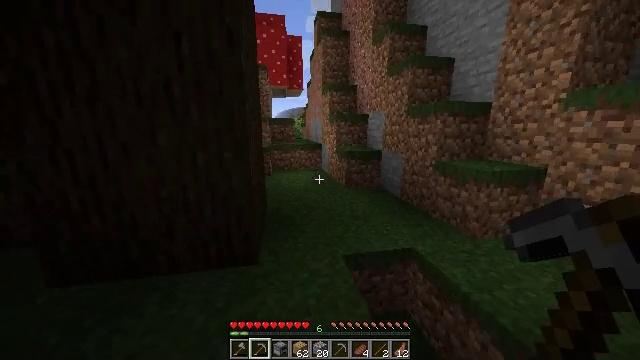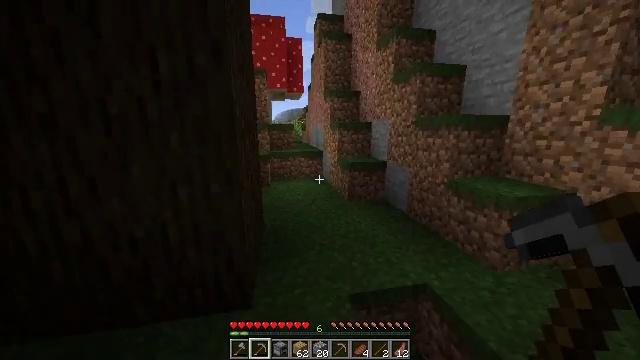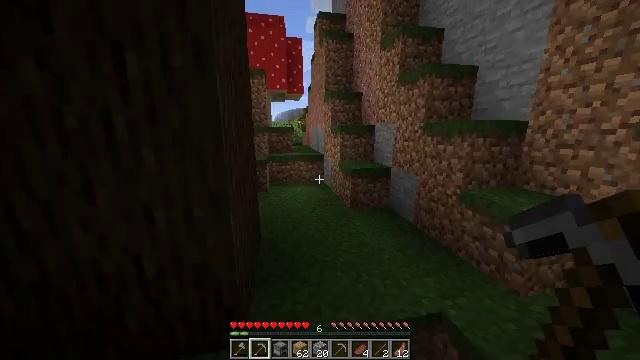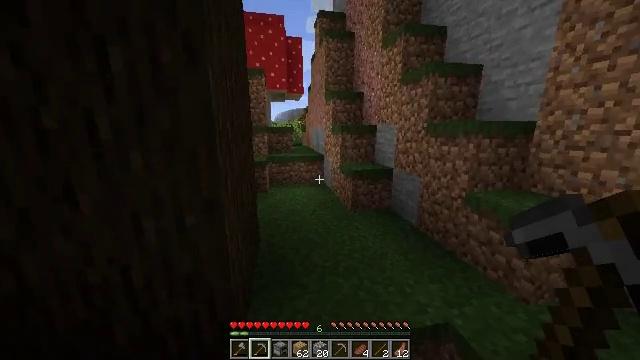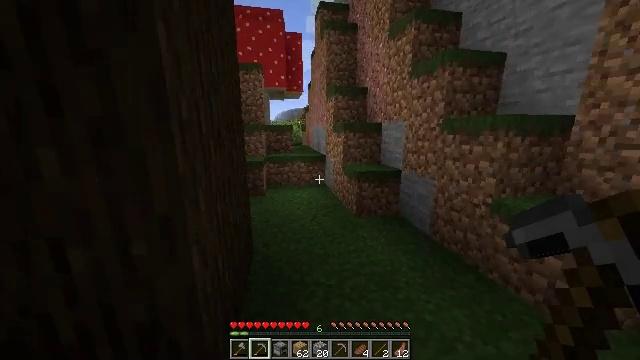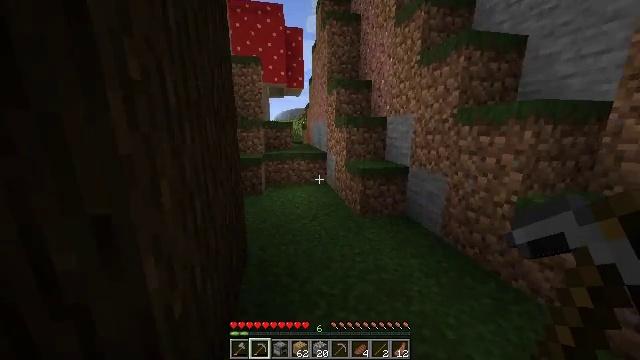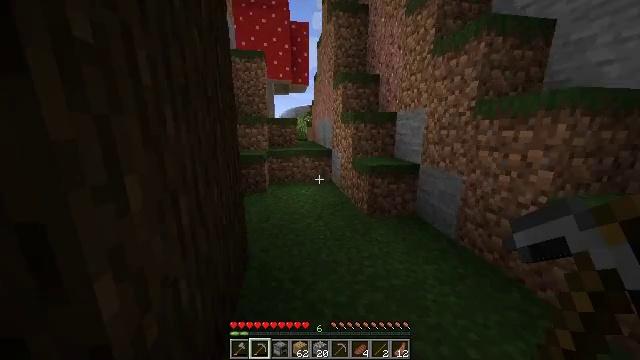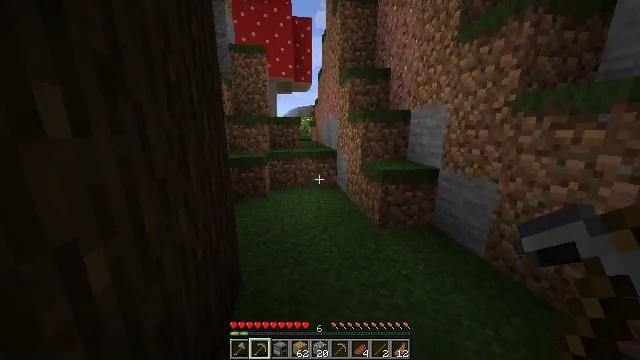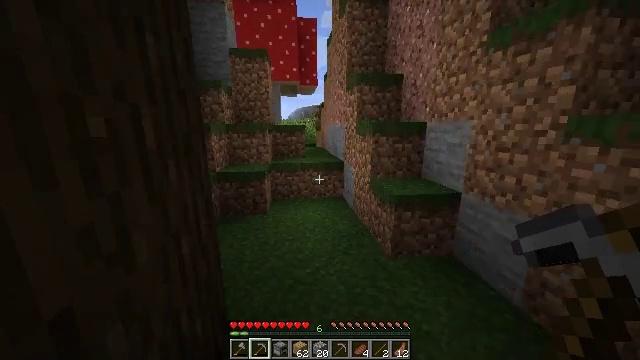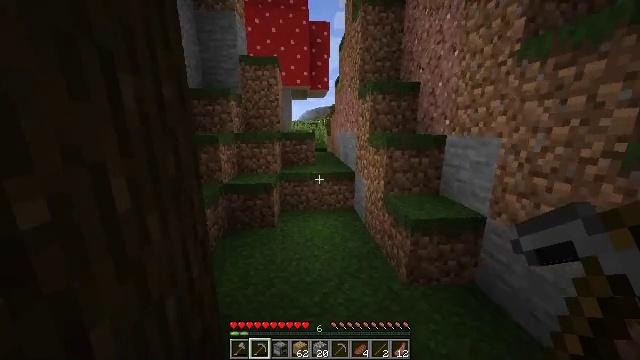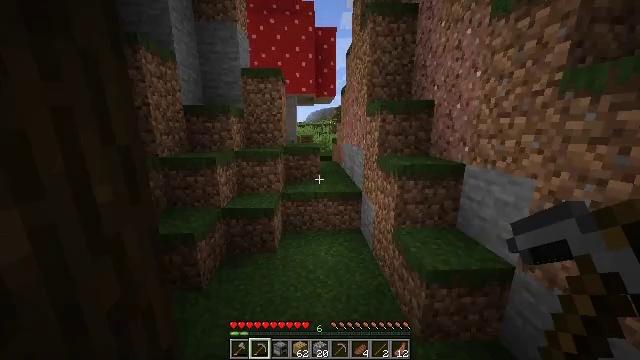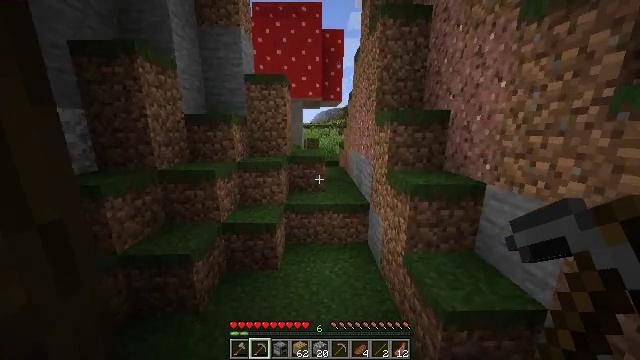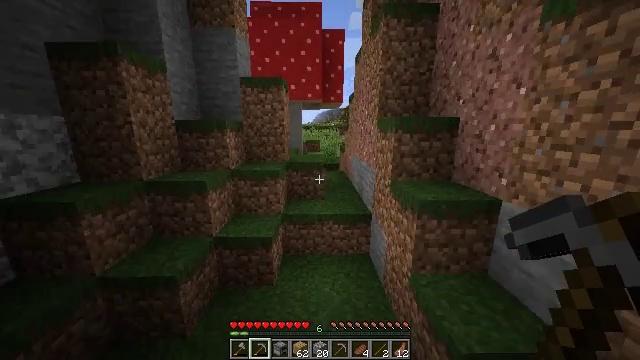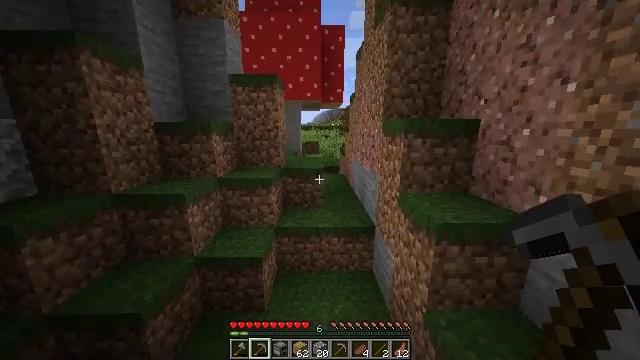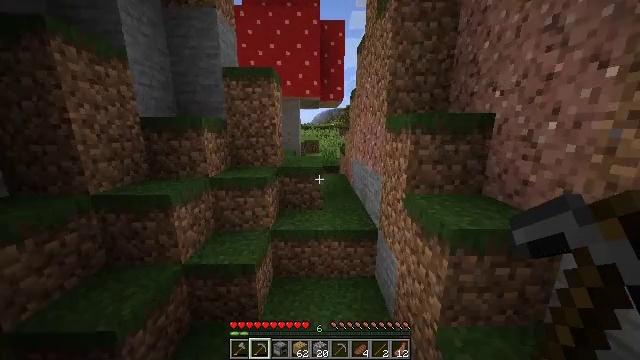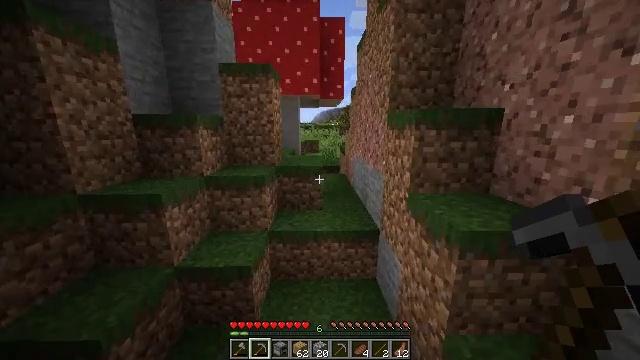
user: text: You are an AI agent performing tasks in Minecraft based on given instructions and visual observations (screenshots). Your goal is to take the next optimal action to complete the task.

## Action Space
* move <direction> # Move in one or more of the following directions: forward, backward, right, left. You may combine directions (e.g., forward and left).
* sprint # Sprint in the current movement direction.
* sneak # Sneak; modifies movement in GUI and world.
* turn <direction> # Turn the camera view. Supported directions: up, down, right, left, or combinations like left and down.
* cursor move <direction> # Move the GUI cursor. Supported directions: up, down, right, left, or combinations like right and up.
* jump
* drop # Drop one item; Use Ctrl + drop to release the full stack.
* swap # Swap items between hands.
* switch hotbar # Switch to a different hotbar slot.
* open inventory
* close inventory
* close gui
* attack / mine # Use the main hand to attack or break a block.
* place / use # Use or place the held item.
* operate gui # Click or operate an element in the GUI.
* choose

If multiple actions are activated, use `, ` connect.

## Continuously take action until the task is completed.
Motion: motion action
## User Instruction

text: Mine the dead bush in the desert.
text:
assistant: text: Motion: move forward, sprint, jump
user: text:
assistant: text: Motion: move forward, sprint, jump
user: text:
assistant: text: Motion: move forward, sprint, jump
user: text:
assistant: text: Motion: move forward, sprint, jump
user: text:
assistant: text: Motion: move forward, sprint, jump
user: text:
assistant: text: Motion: move forward, sprint, turn left, jump
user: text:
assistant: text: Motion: move forward, sprint, jump
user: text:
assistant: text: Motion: move forward, sprint, turn left, jump
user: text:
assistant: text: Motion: move forward, sprint, turn left, jump
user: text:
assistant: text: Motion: move forward, sprint, turn left, jump
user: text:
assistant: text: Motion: move forward, sprint, turn left, jump
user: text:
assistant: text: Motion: move forward, sprint, jump
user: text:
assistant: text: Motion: move forward, sprint, jump
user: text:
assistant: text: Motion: move forward, sprint, jump
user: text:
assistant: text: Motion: move forward, sprint, jump
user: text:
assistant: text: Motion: move forward, sprint, jump
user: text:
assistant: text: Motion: move forward, sprint, jump
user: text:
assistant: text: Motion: move forward, sprint, jump
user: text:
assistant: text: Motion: move forward, sprint, jump
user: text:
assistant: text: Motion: move forward, sprint, jump
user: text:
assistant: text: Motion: move forward, sprint, jump
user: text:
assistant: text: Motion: move forward, sprint, jump
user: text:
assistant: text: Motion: move forward, sprint, jump
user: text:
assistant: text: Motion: move forward, sprint, jump
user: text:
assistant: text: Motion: move forward, sprint, jump
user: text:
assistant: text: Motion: move forward, sprint, jump
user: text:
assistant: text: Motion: move forward, sprint, jump
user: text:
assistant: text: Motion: move forward, sprint, jump
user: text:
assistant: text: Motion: move forward, sprint, jump
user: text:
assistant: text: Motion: move forward, sprint, jump